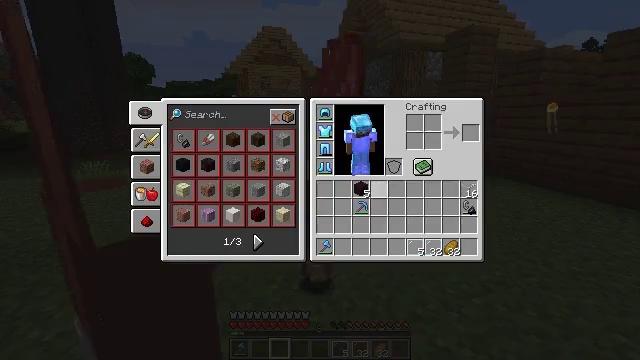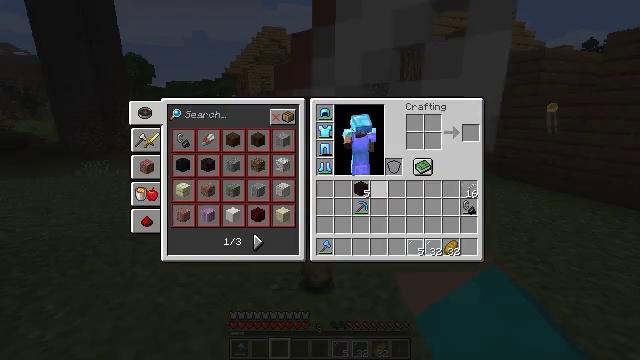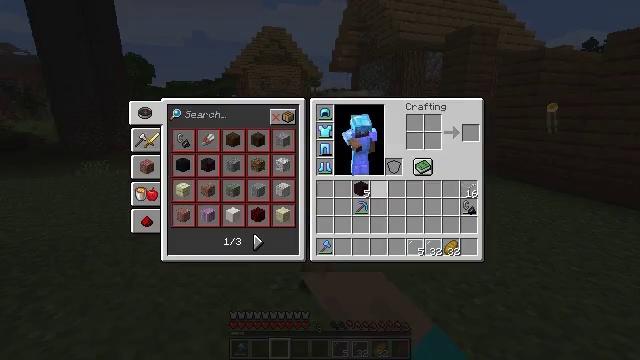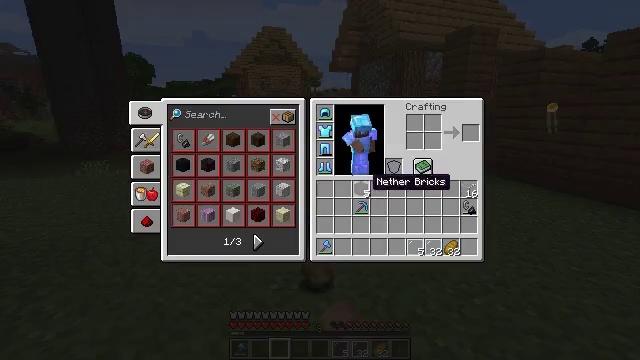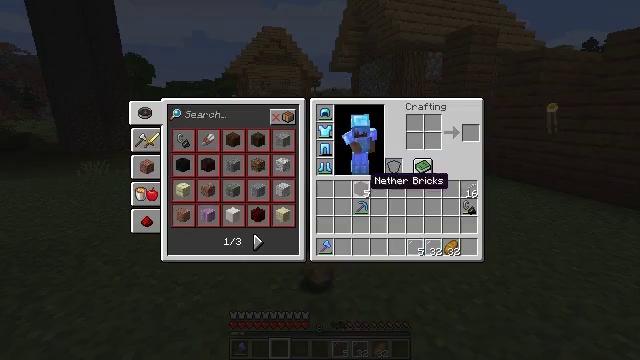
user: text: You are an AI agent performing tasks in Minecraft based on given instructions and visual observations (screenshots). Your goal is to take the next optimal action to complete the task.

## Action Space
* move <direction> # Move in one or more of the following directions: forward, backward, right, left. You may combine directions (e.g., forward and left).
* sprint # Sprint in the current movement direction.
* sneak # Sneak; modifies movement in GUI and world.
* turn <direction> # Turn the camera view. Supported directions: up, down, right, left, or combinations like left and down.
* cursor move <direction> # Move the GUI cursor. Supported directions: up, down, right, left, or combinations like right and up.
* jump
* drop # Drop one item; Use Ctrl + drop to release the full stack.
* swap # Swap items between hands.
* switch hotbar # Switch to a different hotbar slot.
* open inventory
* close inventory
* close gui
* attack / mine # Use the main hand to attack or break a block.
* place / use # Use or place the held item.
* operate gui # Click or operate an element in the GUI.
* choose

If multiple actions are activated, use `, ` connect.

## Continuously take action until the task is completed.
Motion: motion action
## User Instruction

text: Remove a soul sand from the inventory.
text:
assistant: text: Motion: sprint, drop, open gui
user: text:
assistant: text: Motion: sprint
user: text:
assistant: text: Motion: sprint, cursor move left
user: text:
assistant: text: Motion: sprint
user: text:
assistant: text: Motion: sprint, drop